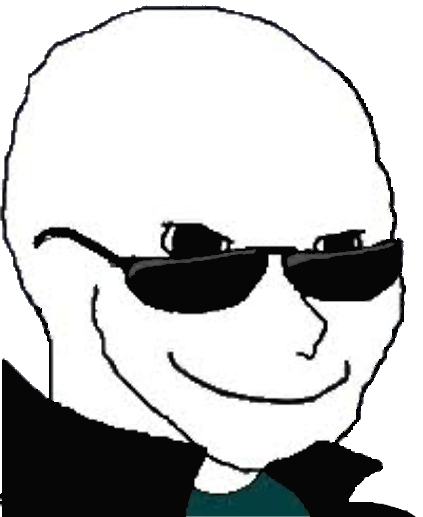
Label: 5_Oomer